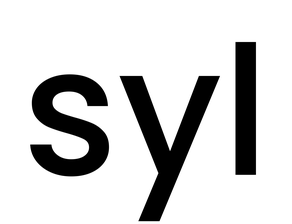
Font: Poppins-Medium